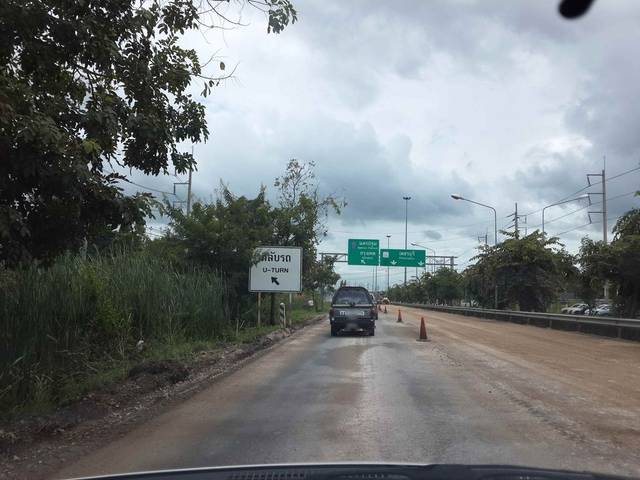
Region: Thailand
Coordinates: 13.511, 99.792